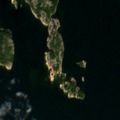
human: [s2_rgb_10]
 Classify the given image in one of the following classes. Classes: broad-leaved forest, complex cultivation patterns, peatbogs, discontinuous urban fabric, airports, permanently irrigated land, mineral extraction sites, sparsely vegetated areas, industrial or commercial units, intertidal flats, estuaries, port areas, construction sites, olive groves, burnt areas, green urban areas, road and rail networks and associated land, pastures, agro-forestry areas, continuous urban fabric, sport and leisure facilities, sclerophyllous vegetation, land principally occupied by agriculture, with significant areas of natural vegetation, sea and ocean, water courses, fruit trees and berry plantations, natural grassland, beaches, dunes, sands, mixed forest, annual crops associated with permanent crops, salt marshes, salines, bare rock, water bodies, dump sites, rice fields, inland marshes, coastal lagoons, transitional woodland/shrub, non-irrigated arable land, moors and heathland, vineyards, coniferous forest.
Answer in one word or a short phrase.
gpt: coniferous forest, sea and ocean